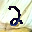
Label: 2